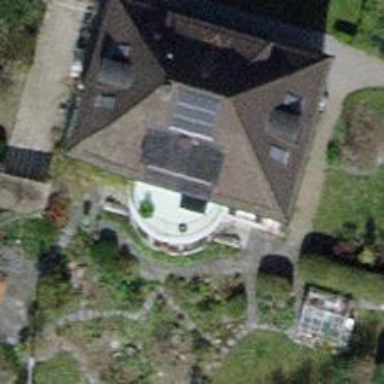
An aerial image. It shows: Half-hipped roof building.